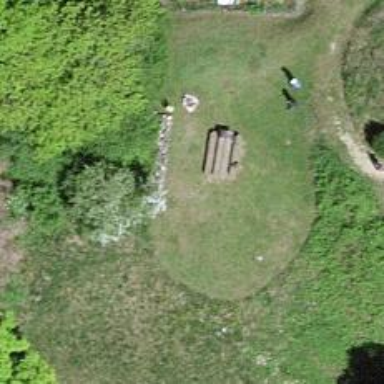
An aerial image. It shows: Picnic table located in leisure land area.